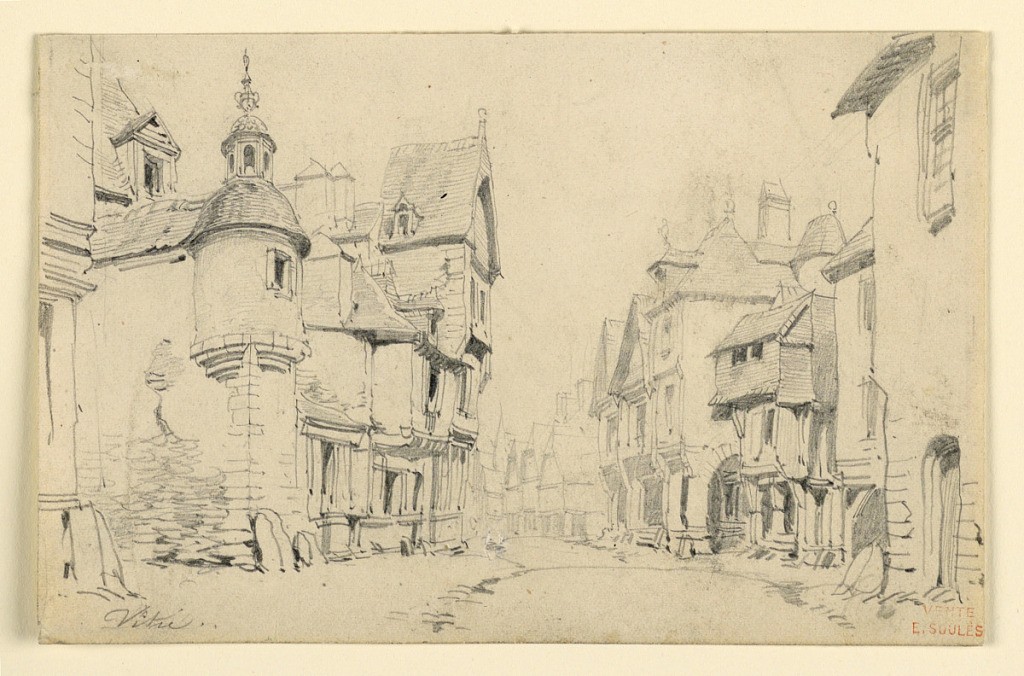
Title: A Street in Vitri, Bretagne
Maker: Eugène Edouard Soulès, French, 1811–1876
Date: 1840–1860
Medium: Graphite on paper
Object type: Drawing
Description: The street of a town, winding into the background. Writing in the lower left corner: Vitri.